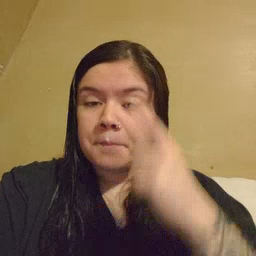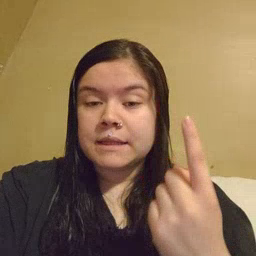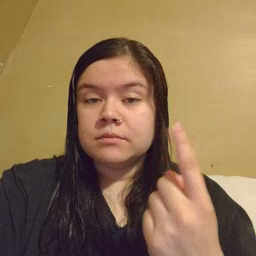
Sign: penny